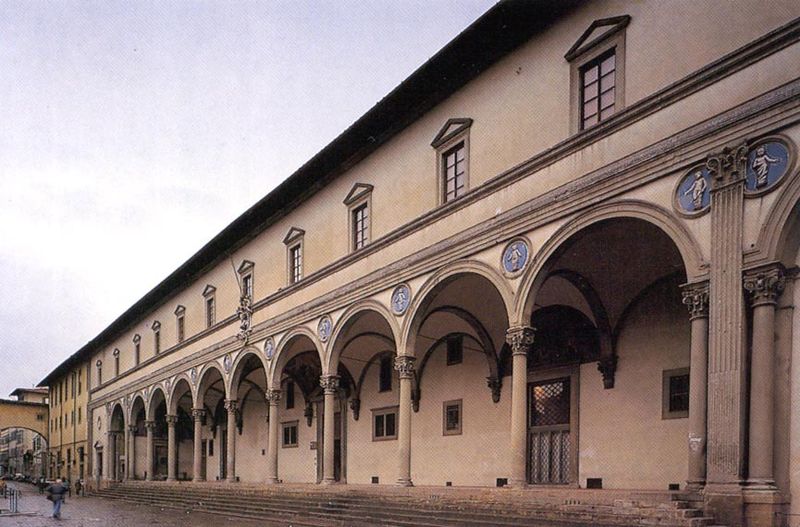
Titel: Ospedale degli Innocenti (Fassade in Schrägansicht)
Künstler: Filippo Brunelleschi
Standort: Firenze
Institution: Ospedale degli Innocenti
Schlagwörter: blau, himmel, mann, menschen, ocker, stadt, fenster, strasse, säulen, tür, dach, gebäude, haus, beige, architektur, mensch, steine, nass, brücke, gitter, person, renaissance, kinder, tondo, keramik, putte, bogen, fassade, italien, pflaster, türen, hellbraun, modern, giebel, türe, fußgänger, platz, pilaster, figuren, rundbogen, treppe, treppen, arch, arches, architecture, blue, columns, corinthian, people, stairs, steps, white, window, figures, windows, yellow, picture, brown, perspective, stufen, tor, galerie, foto, fotografie, regen, bögen, gang, arkade, loggia, medaillon, porzellan, kloster, palast, palazzo, übergang, balustrade, neblig, kreise, zwickel, arkaden, kapitelle, gestalten, kapitell, gesims, putz, real, kreuzgratgewölbe, spitzbogen, clouds, man, sky, stone, griechisch, rundbögen, florenz, building, house, street, korinthisch, fotographie, fenstersprossen, color, laube, glass, photo, door, town, geschoss, kapitel, waisenhaus, abbildungen, gallerie, säulengang, fayence, kreuzgang, city, rondell, goldener schnitt, fahnenstange, arkadengang, findelhaus, archway, doors, giebelfenster, korinthische kapitelle, tondi, facade, medaillons, stiegen, ornaments, rain, circle, circles, figure, tourist, fresco, frührenaissance, bruneleschi, humans, relief, outdoor, carving, ospedale, tan, photograph, photography, kreuzgradgewölbe, stür, luca della robbia, architetkur, öpfe, fontane, archs, echt, coloriet, italen, oratorium, robbia, plaza, arcade, n, pillars, phot, capitals, medallions, portico, harmony, pane, classizism, capitol, photogrpah, pediments, lattice, freigang, goldenes dreieck, portico architecture windows steps doors columns, cloumns, roofline, blaue punkte, bullshit, leaded windows, ornament', kapitelke